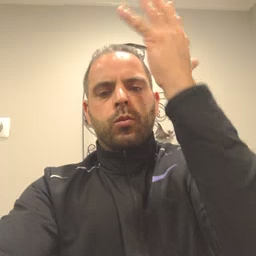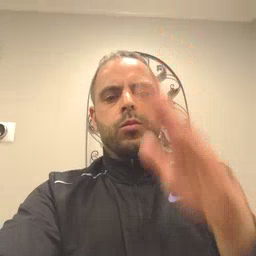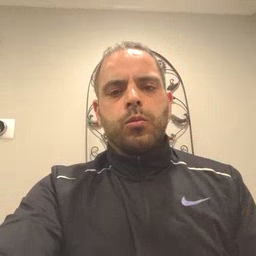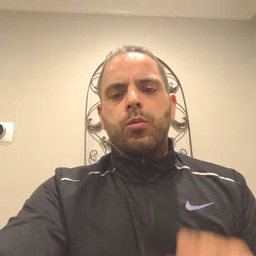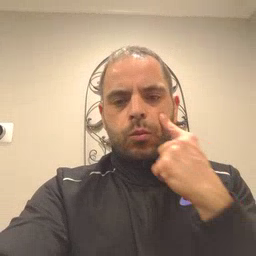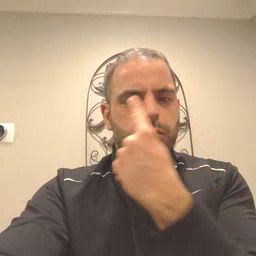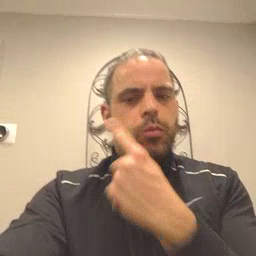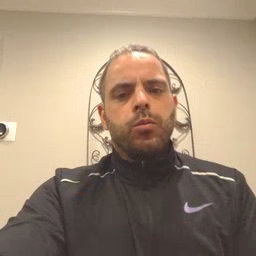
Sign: eye